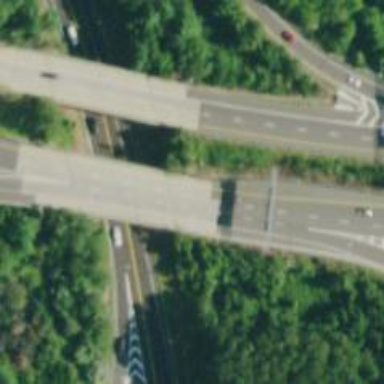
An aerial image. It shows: Urban freeway expressway bridge crossing over the motorway.